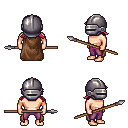
a pixel art fantasy rpg character, male body template, human, light skin, brown cape, magenta pants, ruby red loose hair, metal helm, spear, four views (front, back, left, right), 2x2 character sprite sheet, small pixel art, hard edges, no anti-aliasing